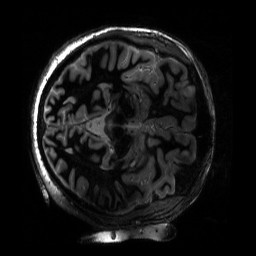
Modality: T1w
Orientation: axial
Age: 29
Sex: male
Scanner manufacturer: siemens
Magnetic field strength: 6.98 T
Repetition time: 4.5 s
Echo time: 0.00337 s